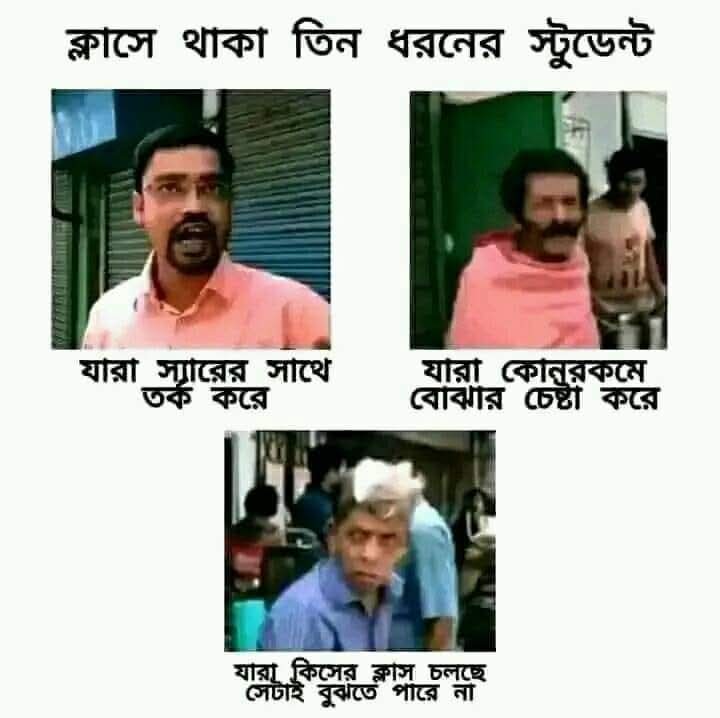
Text: ক্লাসে থাকা তিন ধরনের স্টুডেন্ট
যারা স্যারের সাথে তর্ক করে
যারা কোনরকমে বোঝার চেষ্টা করে
যারা কিসের ক্লাস চলছে সেটাই বুঝতে পারে না
Label: Non Hate